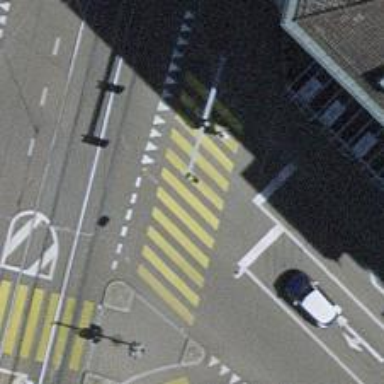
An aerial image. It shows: Road crossing with traffic signals.